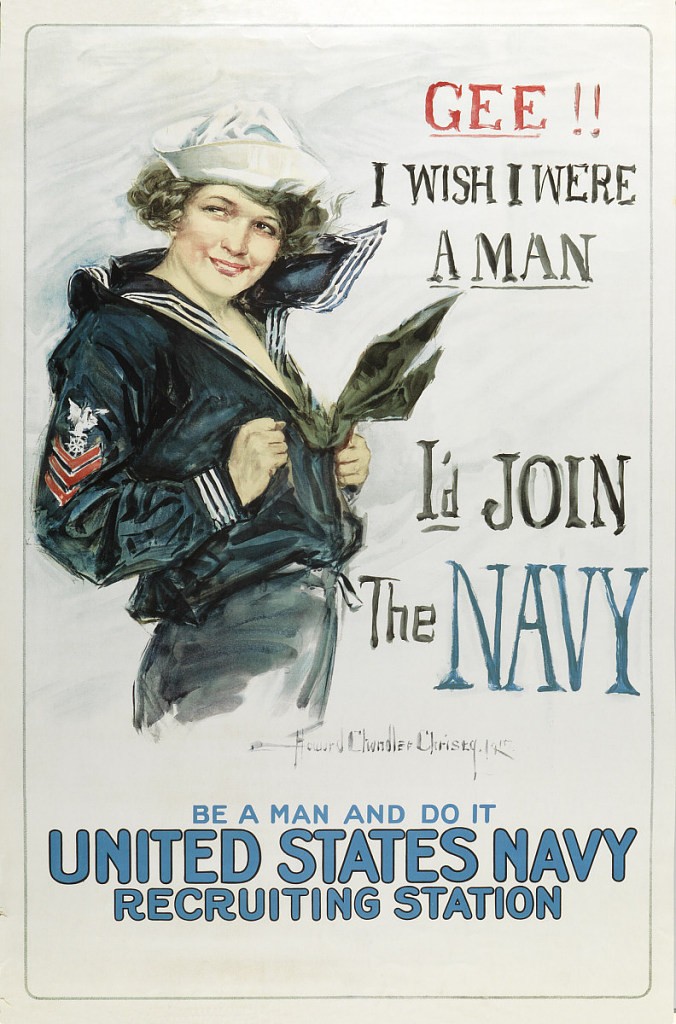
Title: Gee I wish I were a Man, I'd Join the Navy
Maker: Howard Chandler Christy, American, 1872 - 1952
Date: after 1917
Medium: Lithograph on paper
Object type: Poster
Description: On white background to the left is a young woman wearing a sailor uniform.  She smiles, grabbing her shirt while a gust of wind blows from behind.  To the right the text reads: " Gee!! I Wish I Were A Man/ I'd Join the Navy".  At bottom center: " Be a Man And Do It/ United Stated Navy Recruiting Station".